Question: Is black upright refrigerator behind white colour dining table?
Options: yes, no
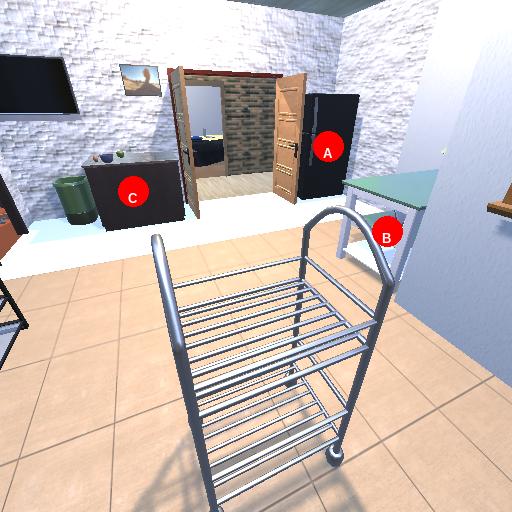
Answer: yes